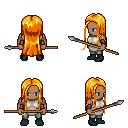
a pixel art fantasy rpg character, male body template, human, dark skin, white tunic, teal pants, light blonde extra-long hairstyle, leather bracers, black shoes, spear, four views (front, back, left, right), 2x2 character sprite sheet, small pixel art, hard edges, no anti-aliasing